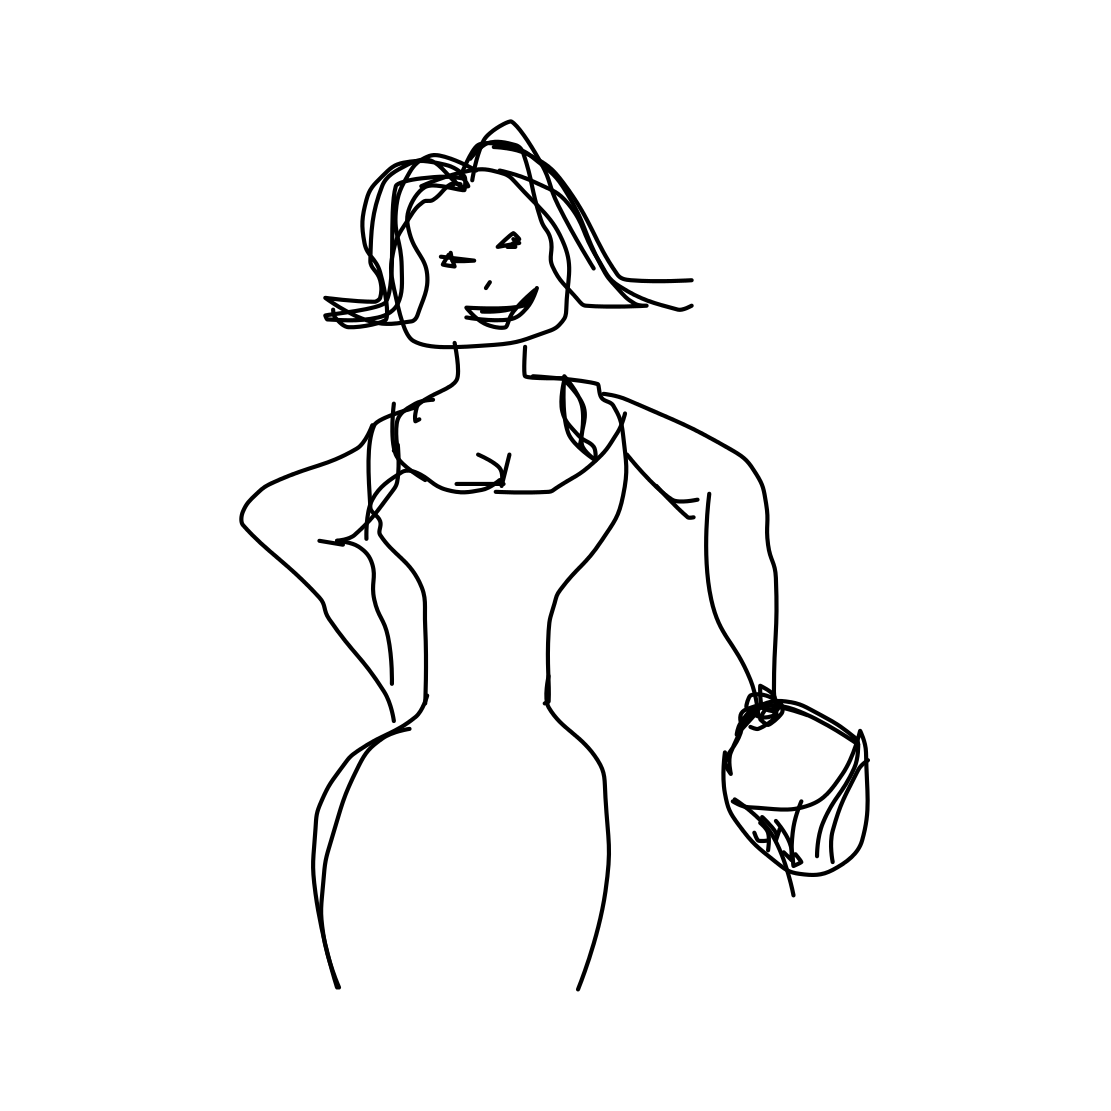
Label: mermaid